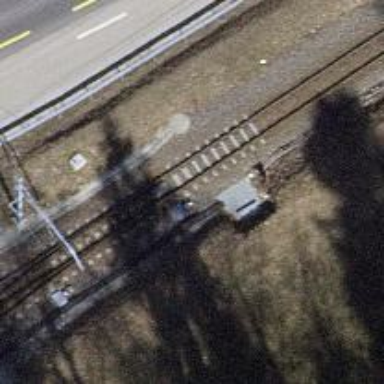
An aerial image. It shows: Narrow-gauge railway with electrified contact line.